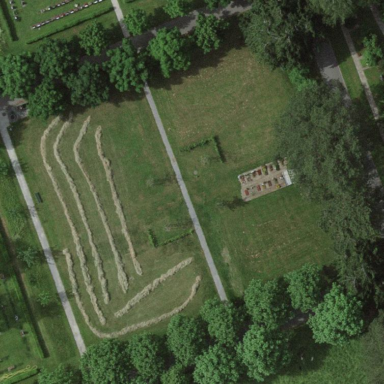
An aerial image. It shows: Sector within cemetery.